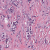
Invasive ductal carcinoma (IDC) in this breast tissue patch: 1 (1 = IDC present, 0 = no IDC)